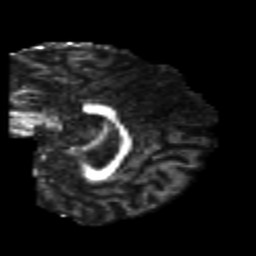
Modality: FA
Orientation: sagittal
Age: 22
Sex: female
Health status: healthy
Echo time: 0.074 s